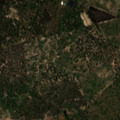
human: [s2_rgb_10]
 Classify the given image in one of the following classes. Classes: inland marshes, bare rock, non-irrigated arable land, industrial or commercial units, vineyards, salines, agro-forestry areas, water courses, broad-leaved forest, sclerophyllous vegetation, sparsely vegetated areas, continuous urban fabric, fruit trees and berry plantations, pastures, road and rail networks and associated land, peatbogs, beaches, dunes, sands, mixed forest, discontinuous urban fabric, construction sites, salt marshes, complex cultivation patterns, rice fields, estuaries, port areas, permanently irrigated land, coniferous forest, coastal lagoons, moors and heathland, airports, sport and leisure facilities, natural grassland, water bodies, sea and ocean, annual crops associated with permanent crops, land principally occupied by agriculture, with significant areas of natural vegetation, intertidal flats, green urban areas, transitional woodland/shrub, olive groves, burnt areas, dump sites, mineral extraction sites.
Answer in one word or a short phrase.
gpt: continuous urban fabric